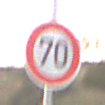
Verkehrszeichen: Geschwindigkeit70
Umgebung: Outdoor, RoadRail
Tageszeit: SunriseSunset
Wetter: PartlyCloudy
Licht: Natural
Jahreszeit: NotSpecified
Kontrast: LowContrast